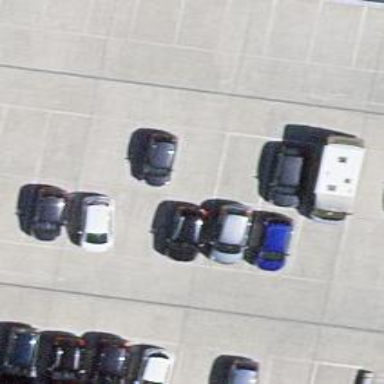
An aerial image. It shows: Rooftop parking area.